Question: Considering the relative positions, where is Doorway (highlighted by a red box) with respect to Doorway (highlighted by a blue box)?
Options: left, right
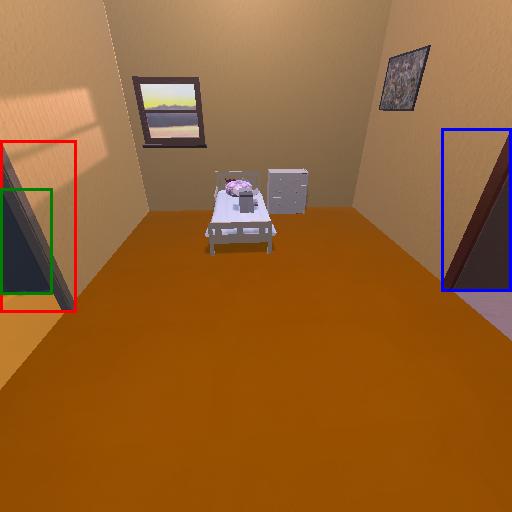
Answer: left